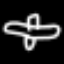
Label: airplane